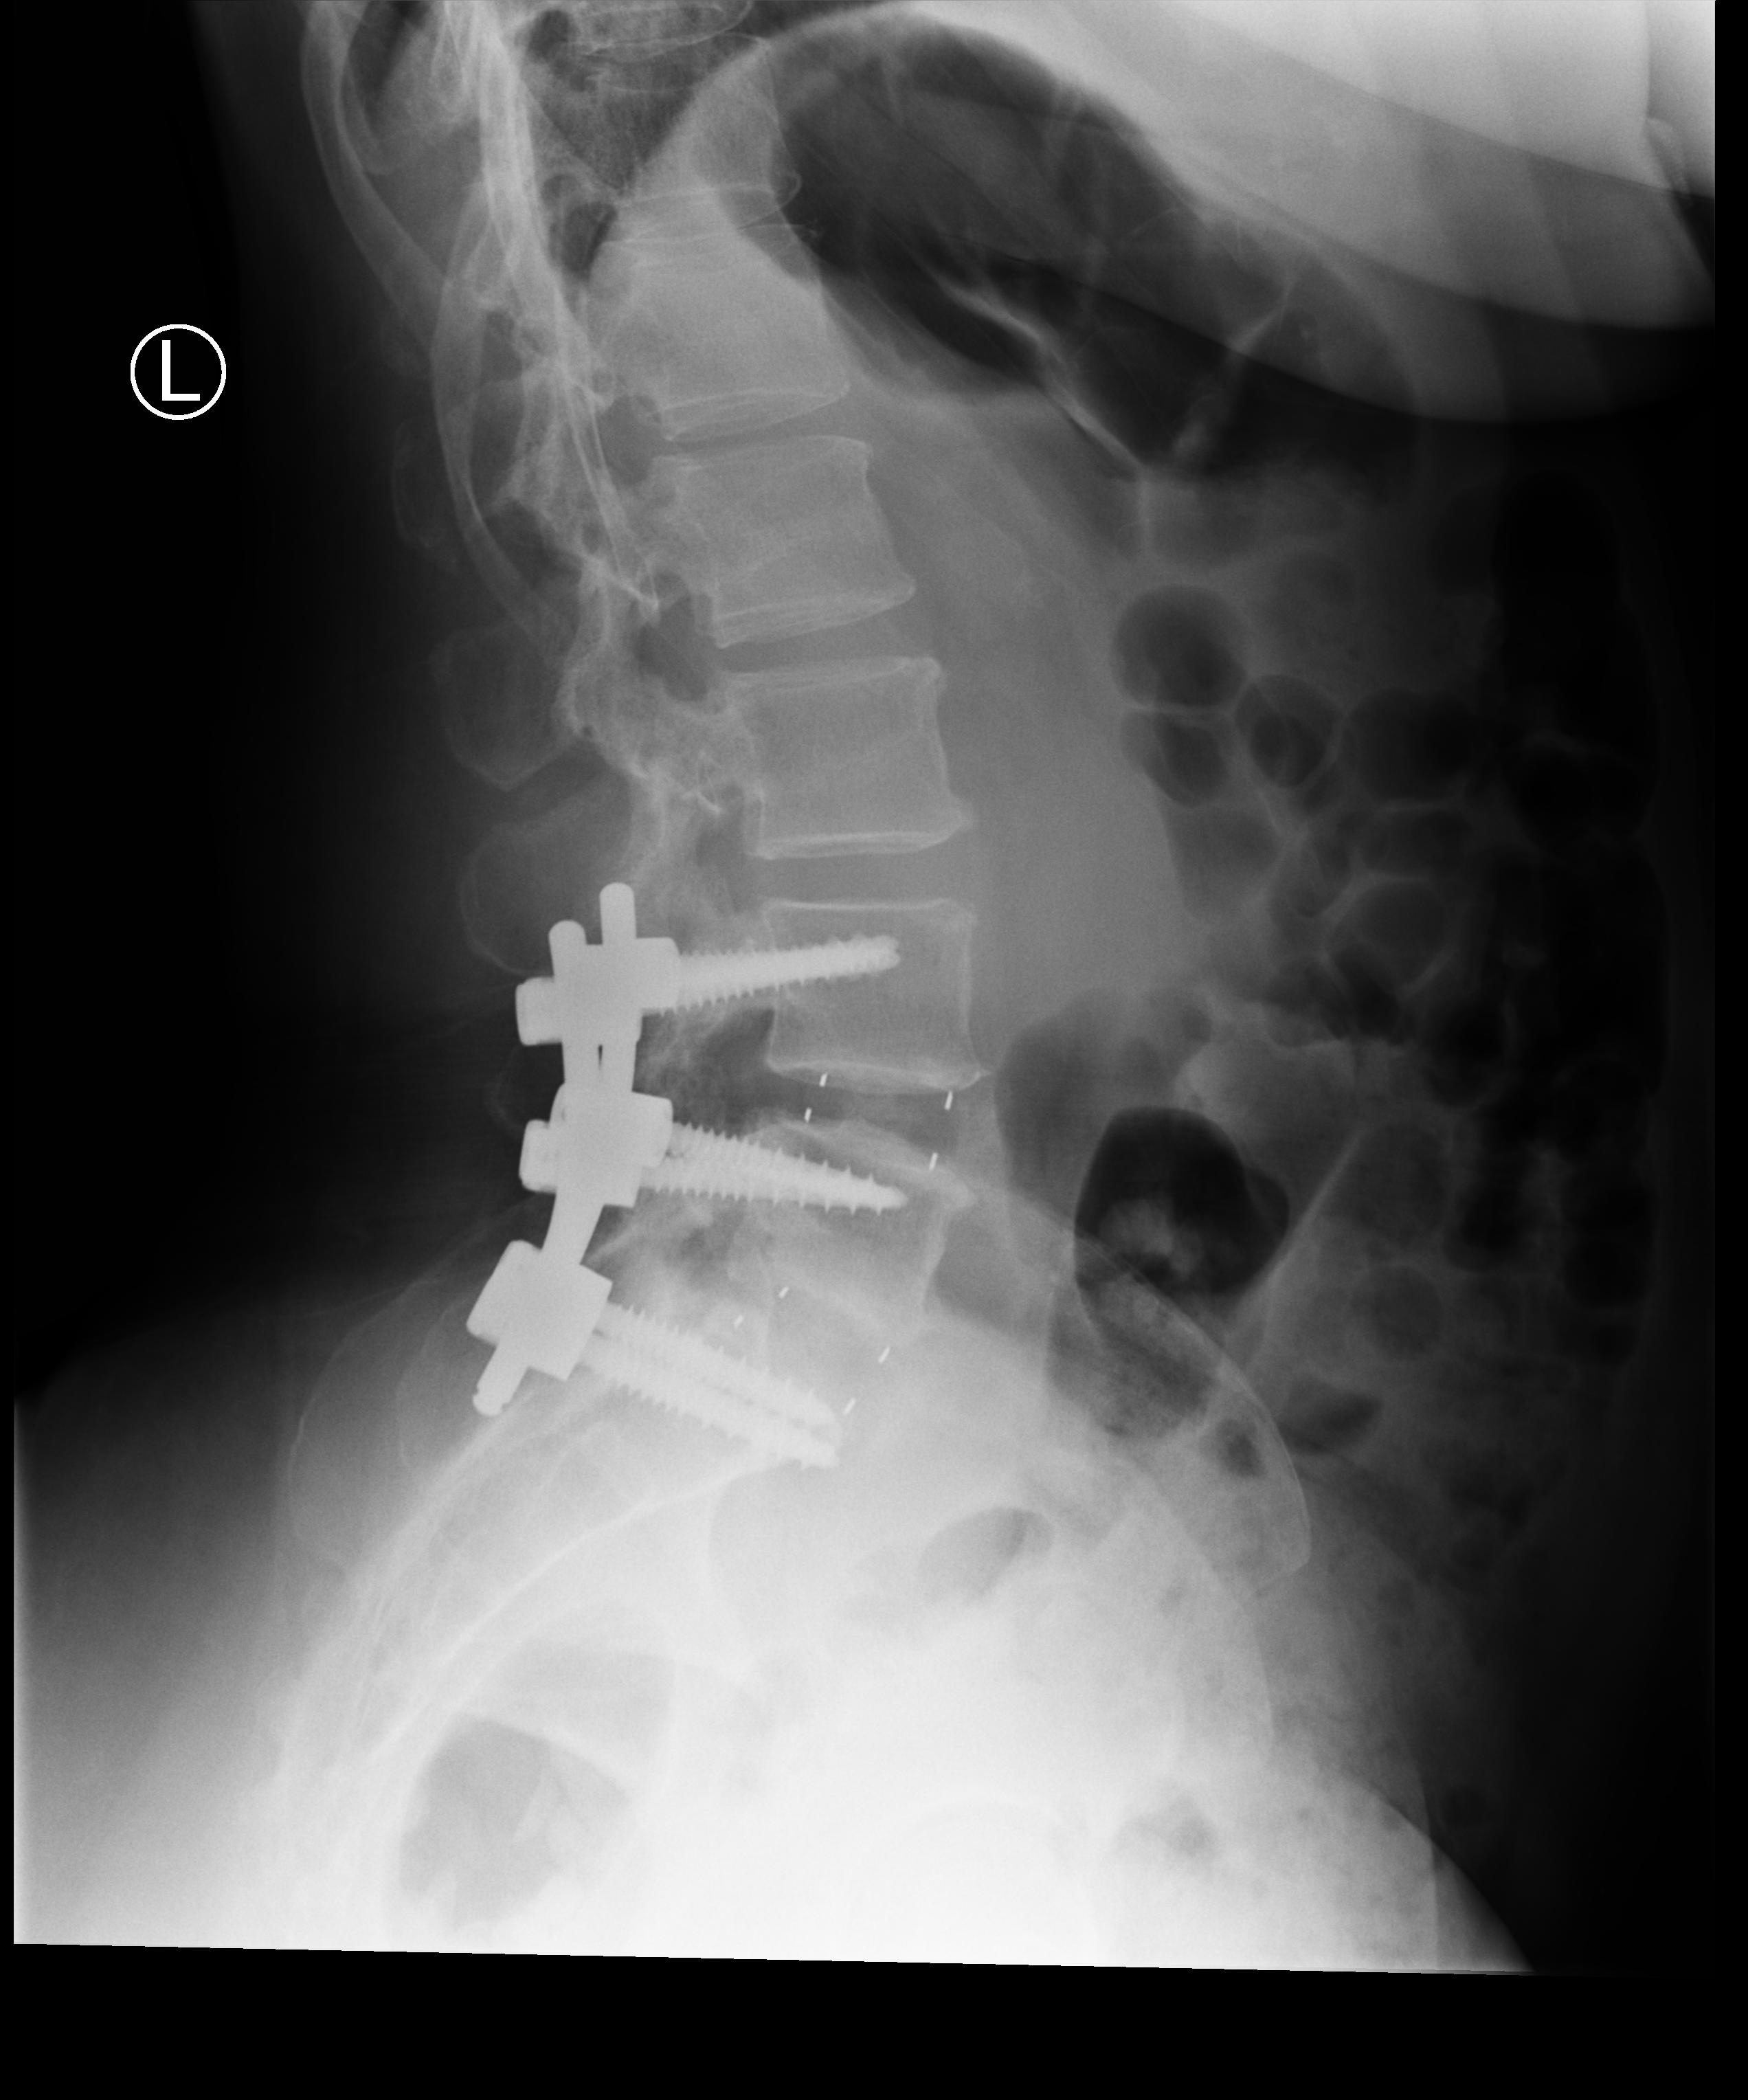
View: LATERAL
Implant manufacturer: medtronic solera